Interaction volume radius: 10 \u00c5
Interaction volume height: 25 \u00c5
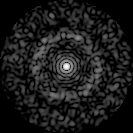
Disorder parameter: 0.8516